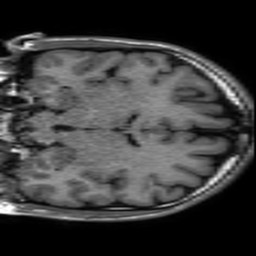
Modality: inplaneT1
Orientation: coronal
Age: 17
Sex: male
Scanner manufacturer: ge
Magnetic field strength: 3 T
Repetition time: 2.297 s
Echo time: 0.02273 s